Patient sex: M
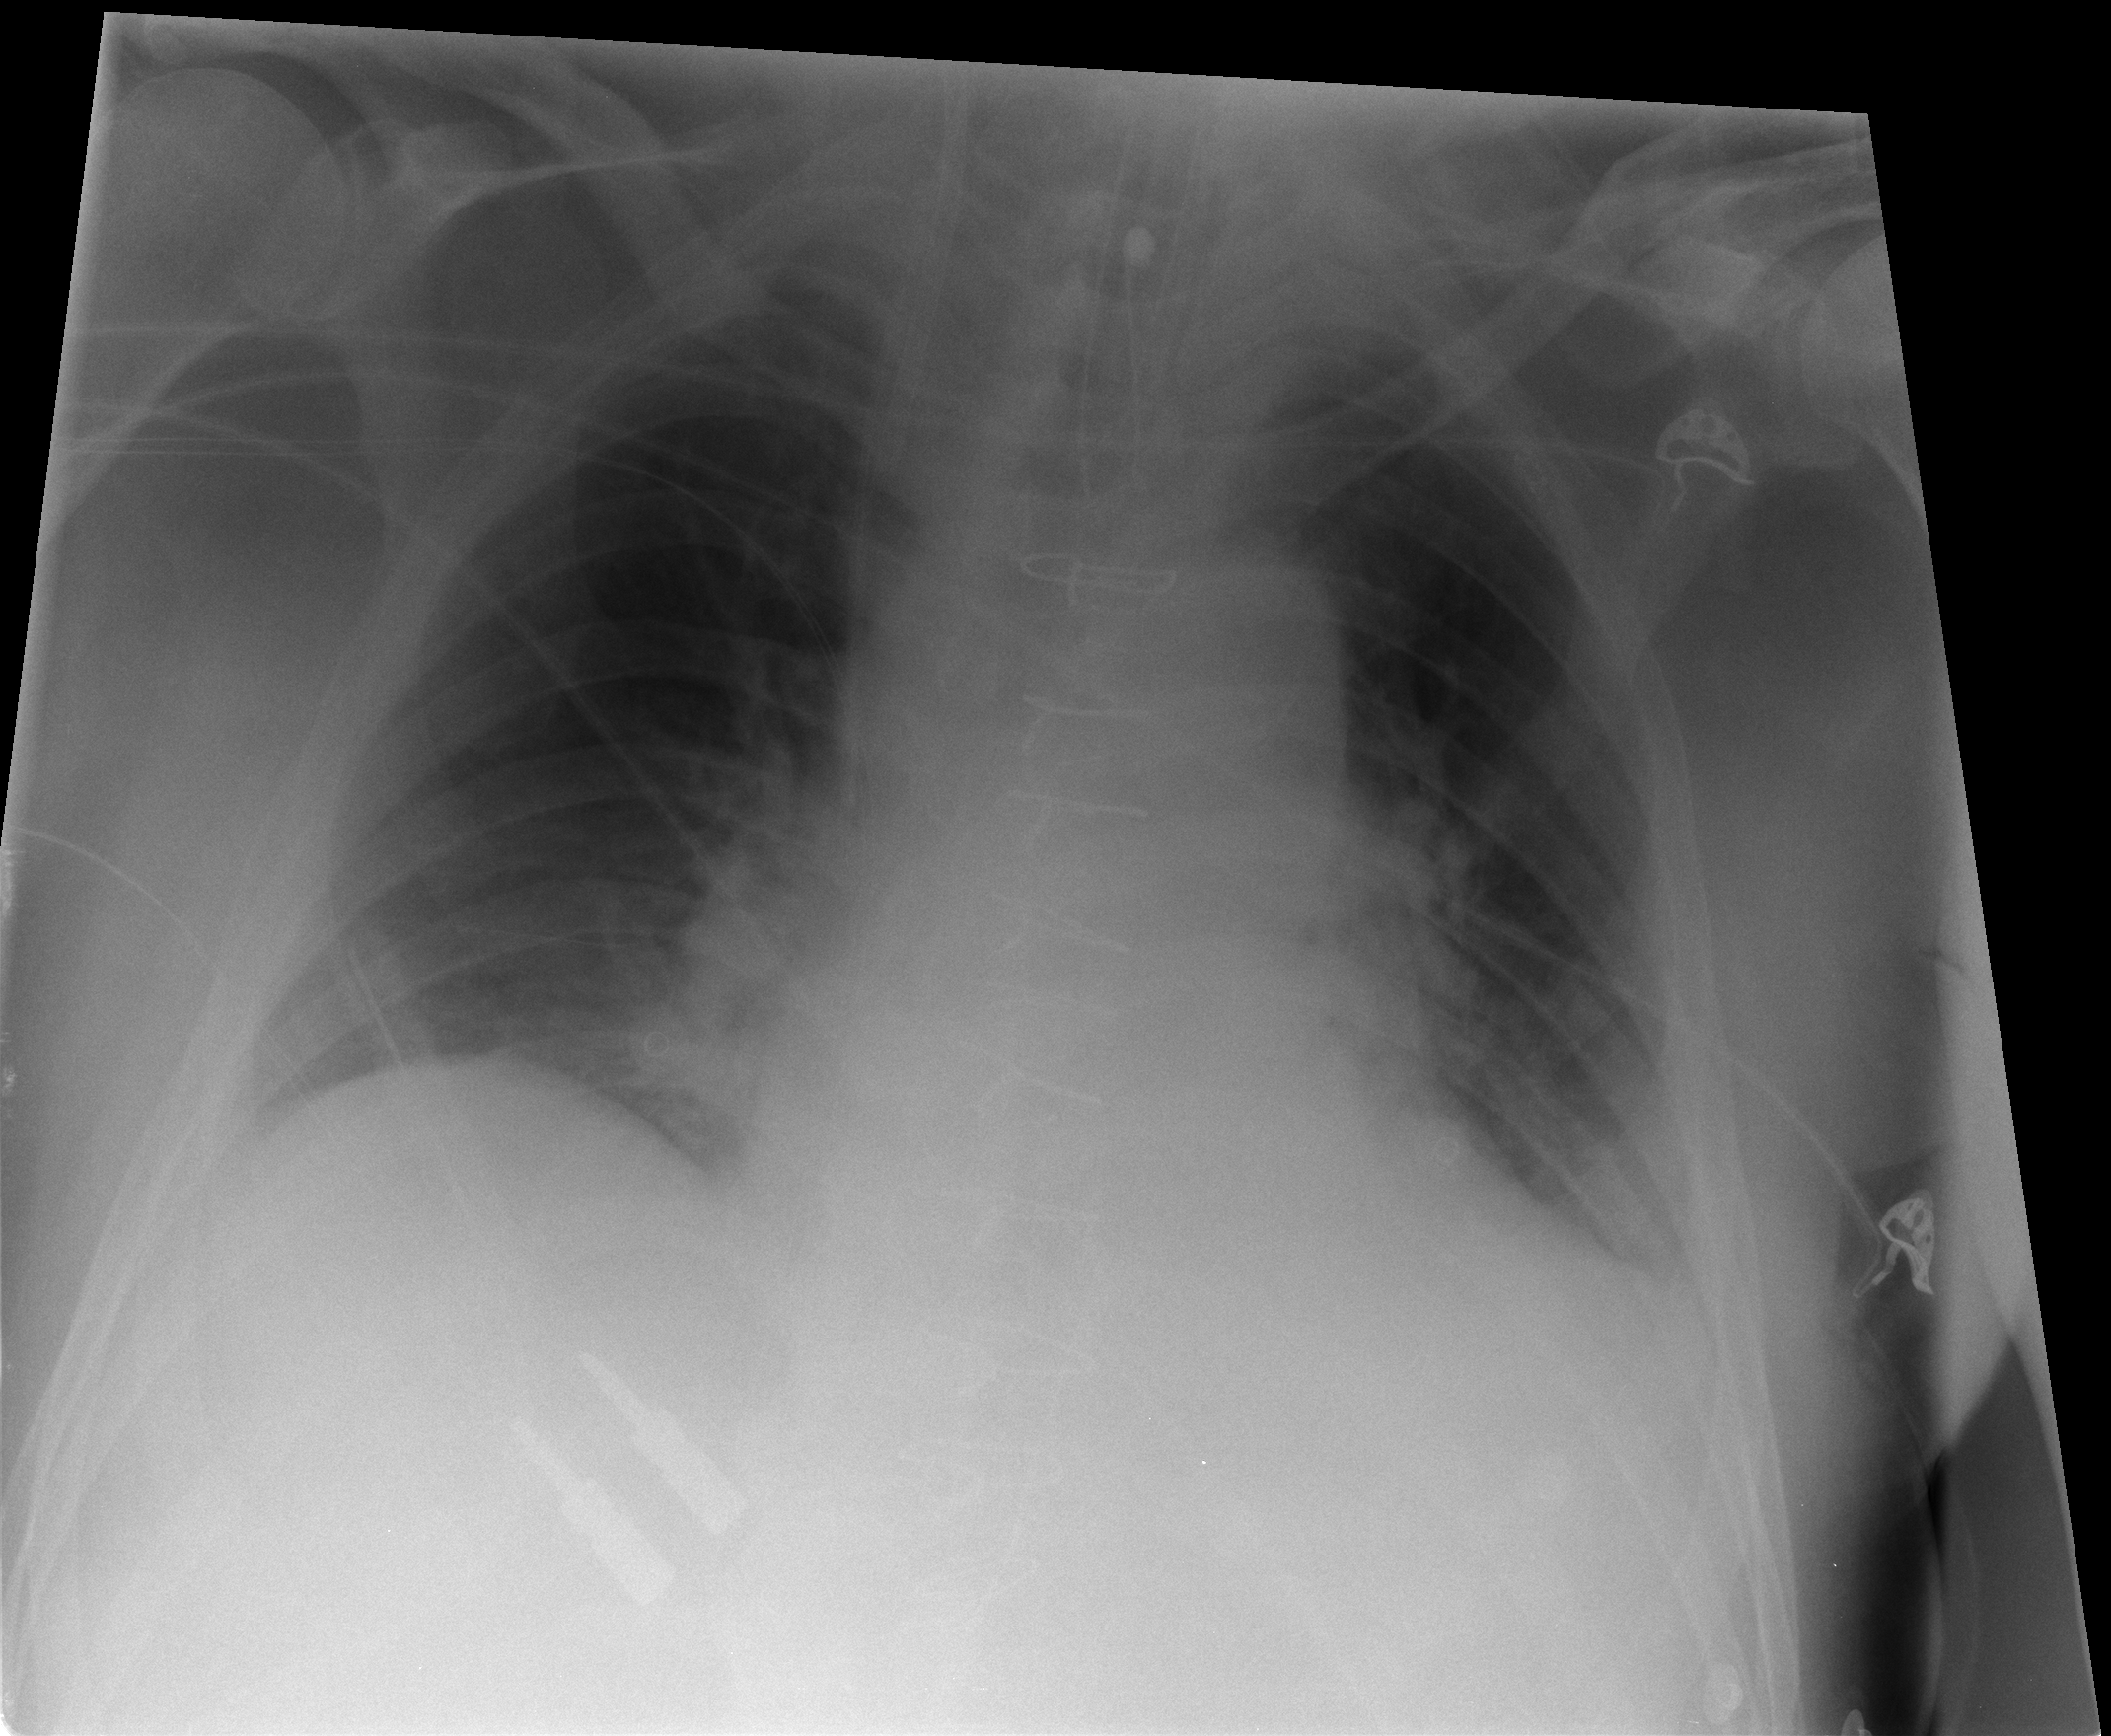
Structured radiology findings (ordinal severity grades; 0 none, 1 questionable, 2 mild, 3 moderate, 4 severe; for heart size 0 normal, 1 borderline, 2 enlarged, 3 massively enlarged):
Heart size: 1
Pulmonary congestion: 0
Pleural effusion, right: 0
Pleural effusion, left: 0
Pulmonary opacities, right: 0
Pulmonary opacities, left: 0
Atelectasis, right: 0
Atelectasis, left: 2